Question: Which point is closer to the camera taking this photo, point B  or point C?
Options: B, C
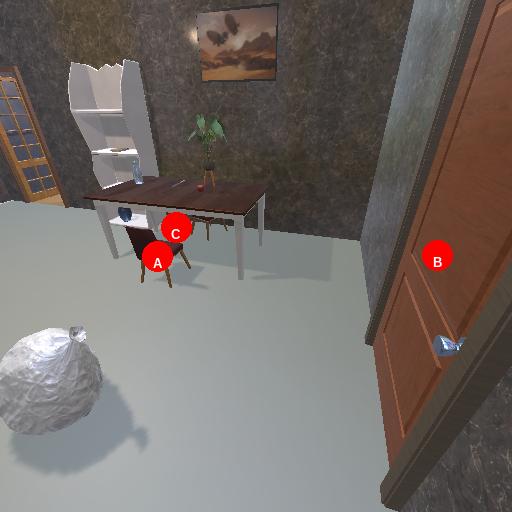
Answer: B